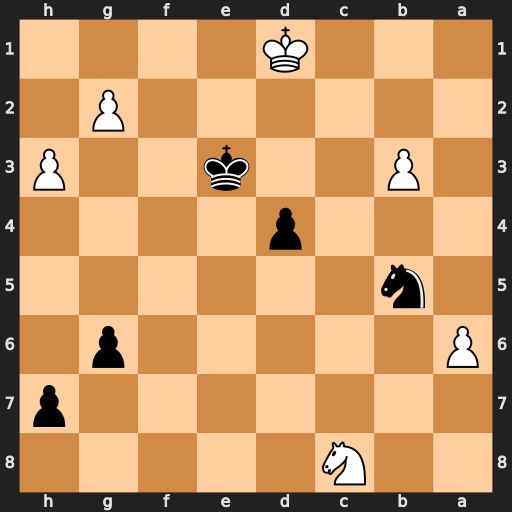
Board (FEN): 2N5/7p/P5p1/1n6/3p4/1P2k2P/6P1/3K4
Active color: b
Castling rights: -
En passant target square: -
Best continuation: d3 a7 Nc3+ Kc1 d2+ Kc2 d1=Q+